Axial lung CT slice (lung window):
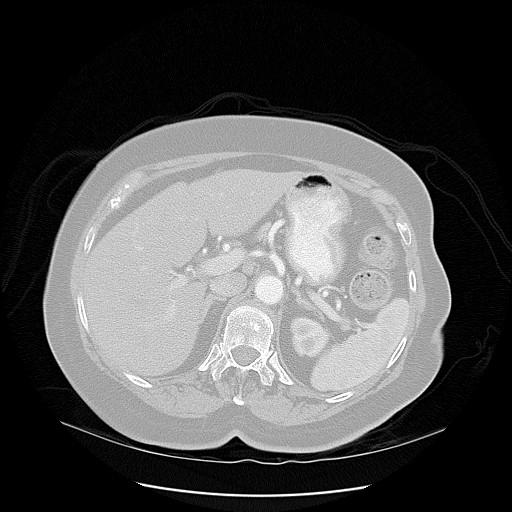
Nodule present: no